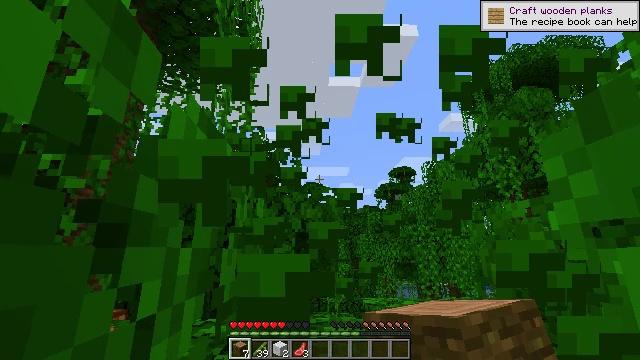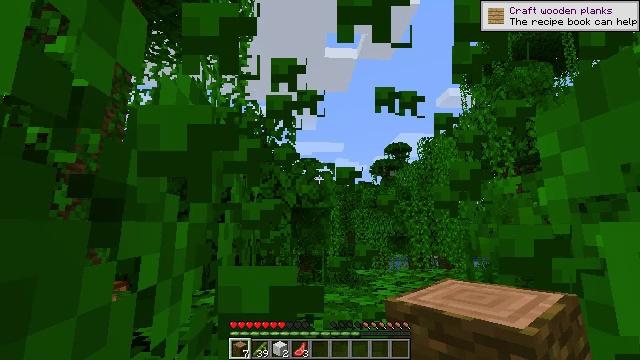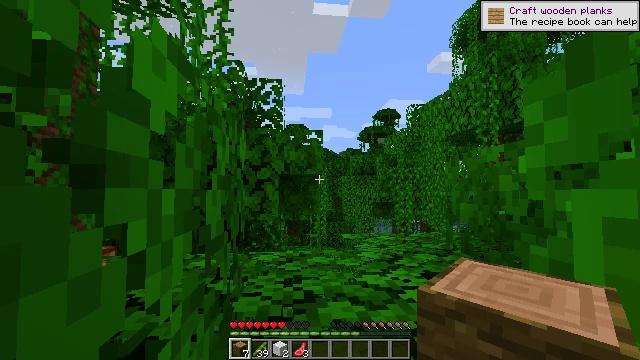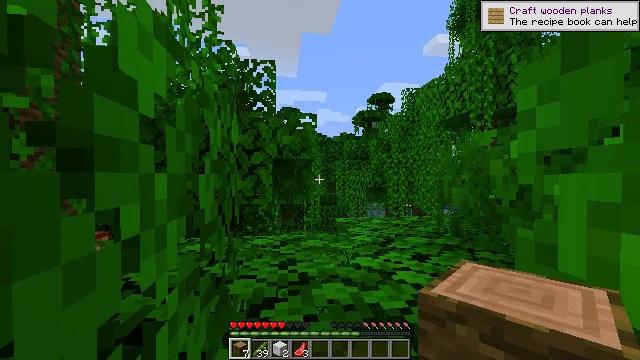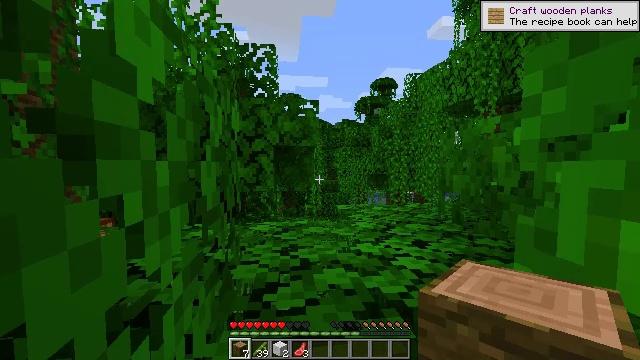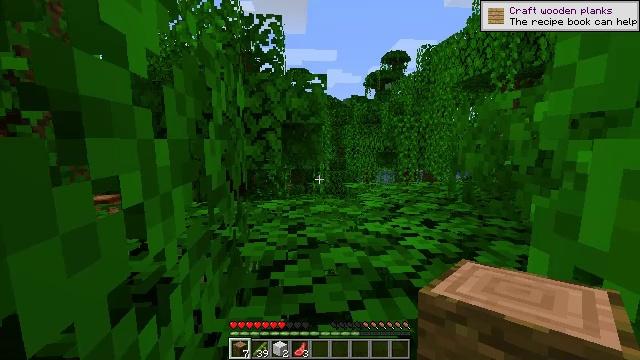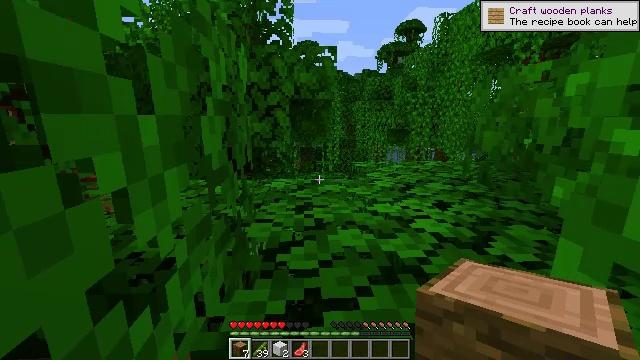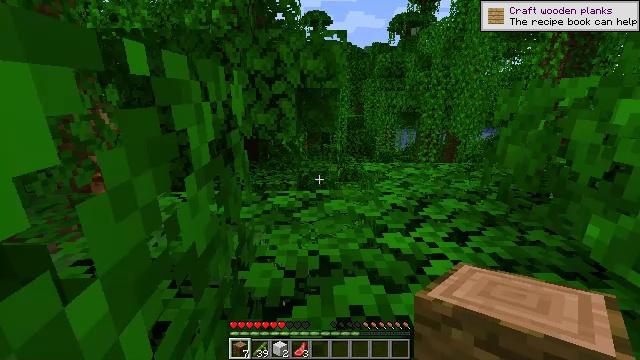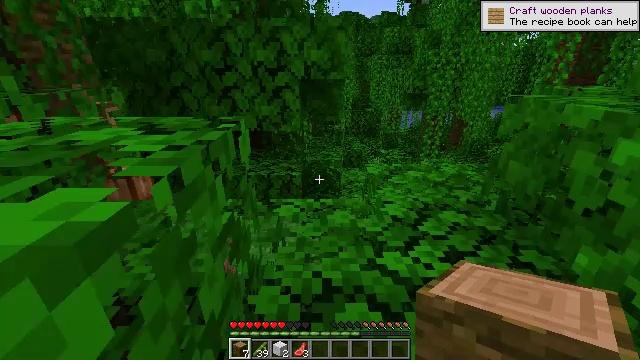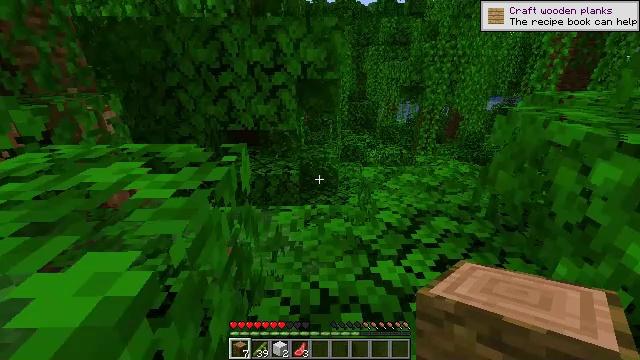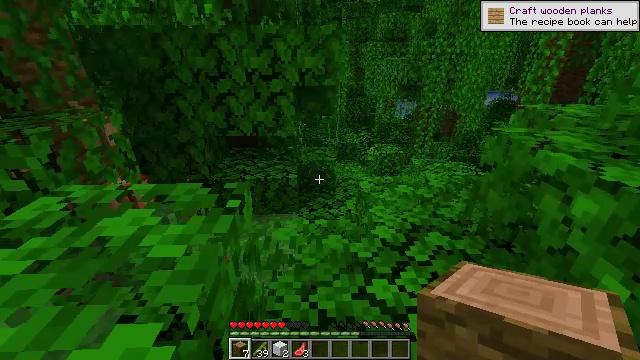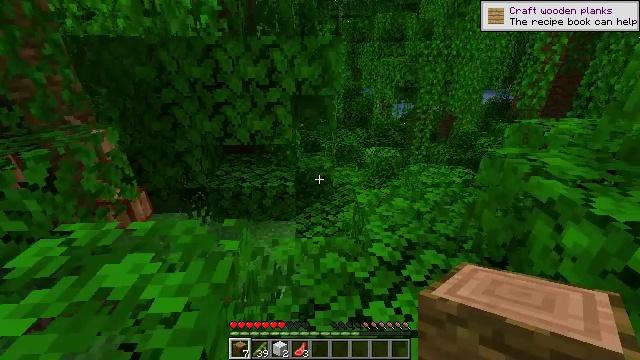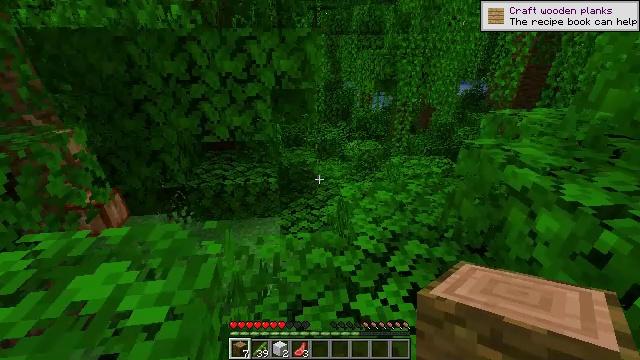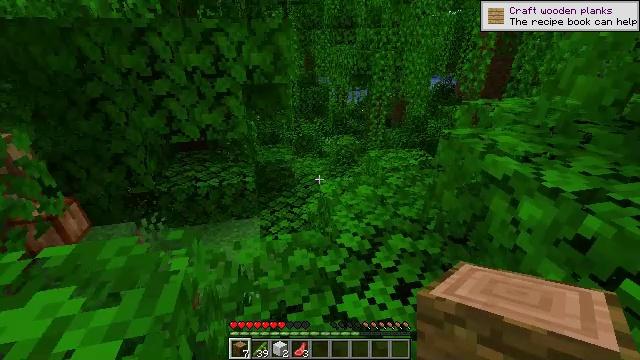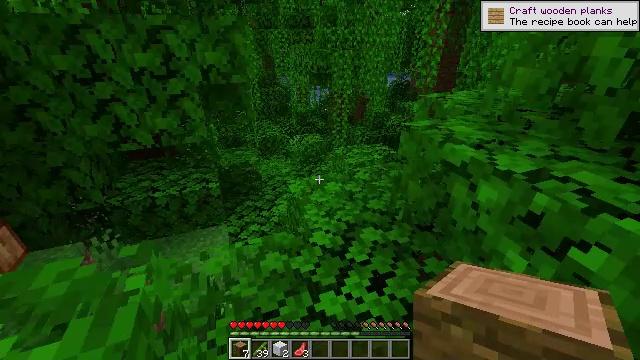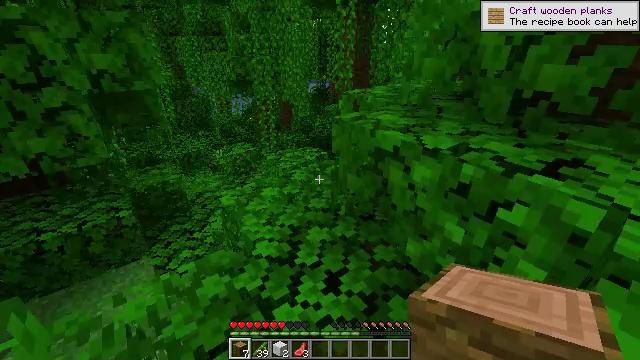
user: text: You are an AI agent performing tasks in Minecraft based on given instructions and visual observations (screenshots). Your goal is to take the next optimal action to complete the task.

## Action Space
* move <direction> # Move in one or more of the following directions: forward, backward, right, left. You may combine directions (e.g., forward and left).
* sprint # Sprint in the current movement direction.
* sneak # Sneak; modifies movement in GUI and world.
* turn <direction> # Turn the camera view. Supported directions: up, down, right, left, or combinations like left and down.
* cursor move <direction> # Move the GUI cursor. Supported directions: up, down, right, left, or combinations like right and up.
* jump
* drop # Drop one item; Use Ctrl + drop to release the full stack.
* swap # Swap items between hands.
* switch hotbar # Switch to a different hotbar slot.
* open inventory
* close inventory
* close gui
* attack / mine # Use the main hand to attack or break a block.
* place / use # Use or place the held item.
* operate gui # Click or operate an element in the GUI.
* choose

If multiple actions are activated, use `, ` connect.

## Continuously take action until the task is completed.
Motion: motion action
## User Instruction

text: Harvest bamboo from the farm.
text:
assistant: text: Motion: turn right and down, attack / mine
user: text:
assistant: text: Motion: turn right and down, attack / mine
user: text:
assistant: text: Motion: turn right and down, attack / mine
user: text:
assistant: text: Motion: turn down, attack / mine
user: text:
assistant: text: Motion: move forward, turn left and down, attack / mine
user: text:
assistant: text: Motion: move forward, turn left and down
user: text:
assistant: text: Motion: move forward, turn left and down, jump
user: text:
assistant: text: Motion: move forward, turn down, jump
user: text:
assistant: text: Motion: move forward, turn down, jump
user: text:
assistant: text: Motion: move forward, turn down, jump
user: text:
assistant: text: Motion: move forward, jump
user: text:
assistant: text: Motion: move forward, turn right and down, jump
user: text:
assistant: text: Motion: move forward, turn right, jump
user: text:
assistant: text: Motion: move forward, turn right, jump
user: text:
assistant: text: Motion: move forward, sprint, turn right and up, jump
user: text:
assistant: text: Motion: move forward, sprint, turn right and up, jump
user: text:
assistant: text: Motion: move forward, sprint, turn right and up, jump
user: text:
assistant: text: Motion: move forward, sprint, turn right and up, jump
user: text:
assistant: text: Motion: move forward, sprint, turn right and up, jump
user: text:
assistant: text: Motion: move forward, turn right, jump
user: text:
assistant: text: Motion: move forward, turn right, jump
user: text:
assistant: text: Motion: move forward, turn right, jump
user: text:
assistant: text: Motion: move forward, turn right, jump
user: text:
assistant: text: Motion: move forward, turn right, jump
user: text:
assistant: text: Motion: move forward, turn right, jump
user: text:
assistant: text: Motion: move forward, turn right, jump
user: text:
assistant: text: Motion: move forward, turn right and down, jump
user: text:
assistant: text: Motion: move forward, sprint, turn right and down, jump
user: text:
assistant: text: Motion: move forward, sprint, jump
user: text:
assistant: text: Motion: move forward, sprint, jump